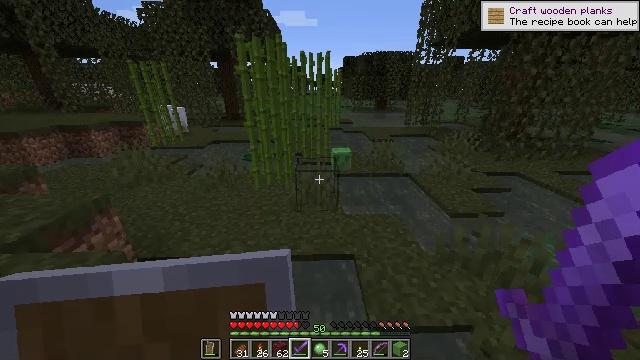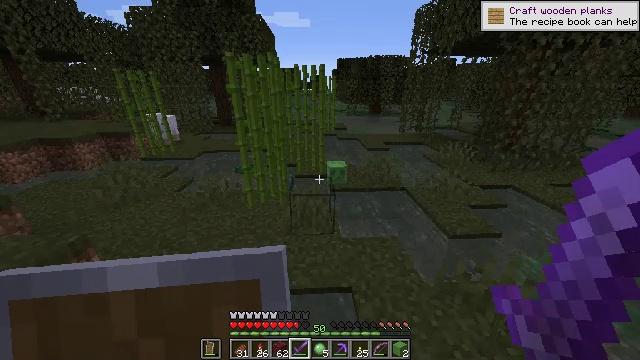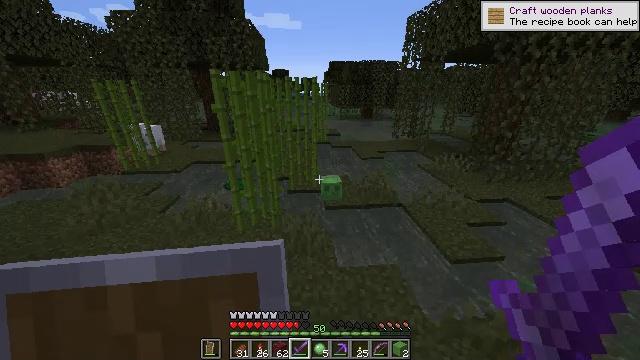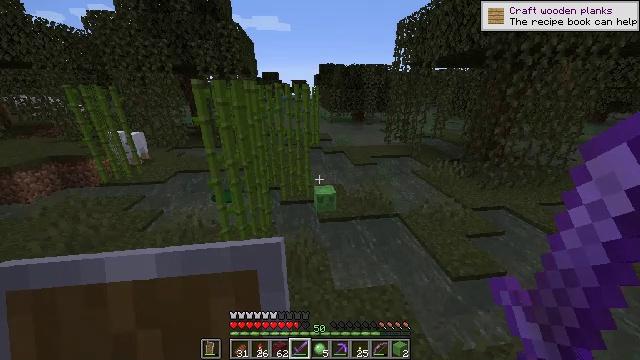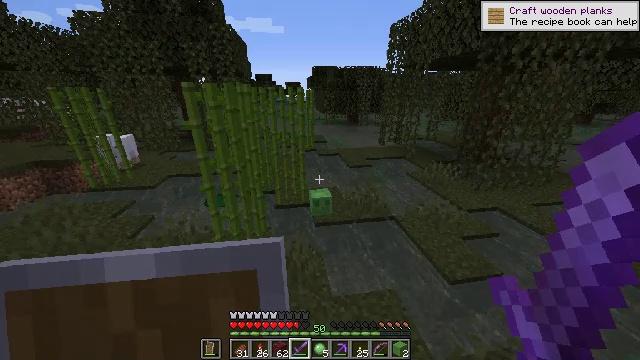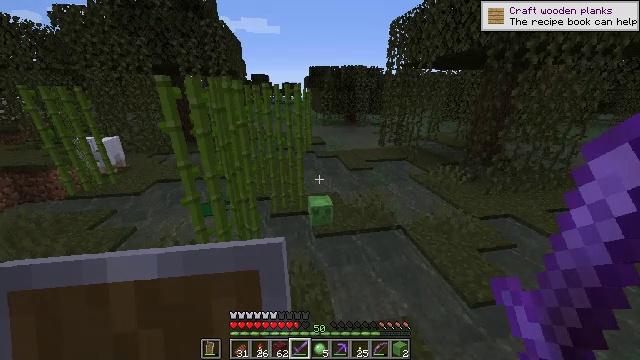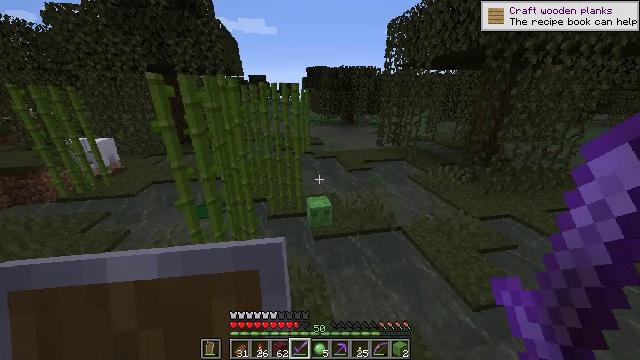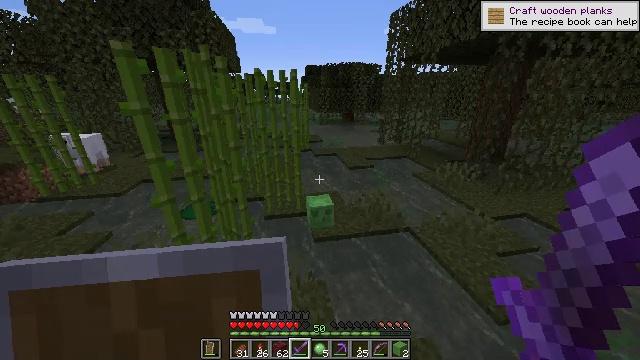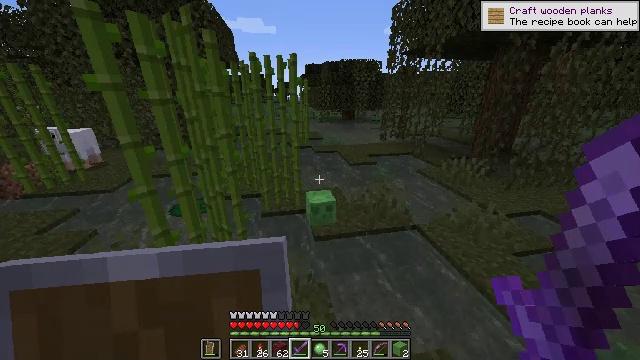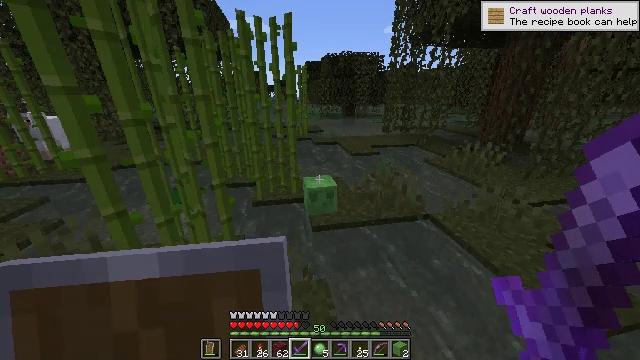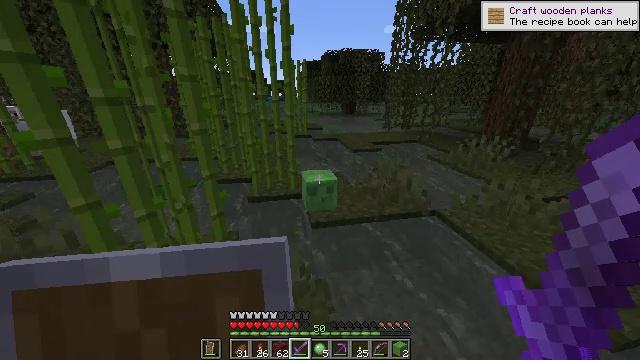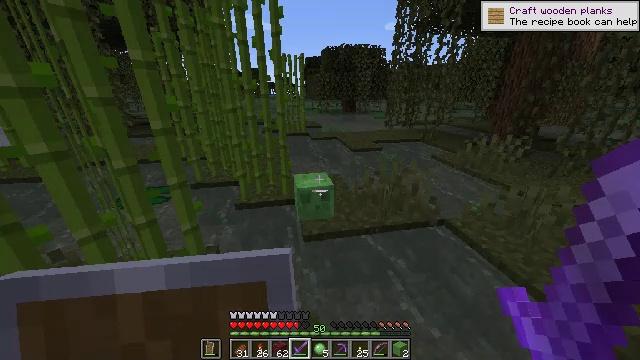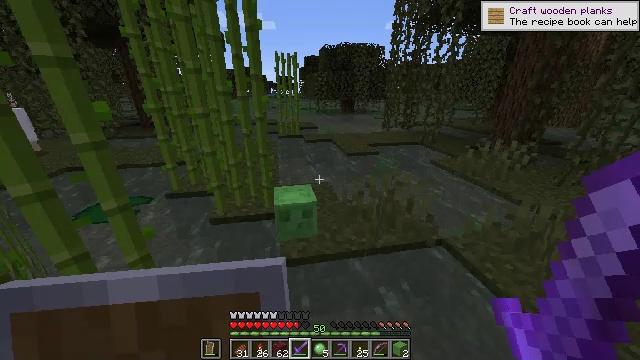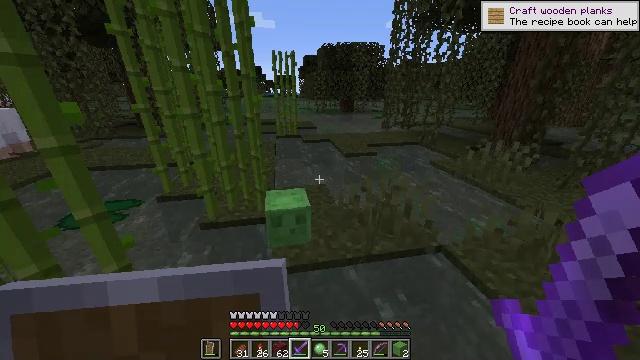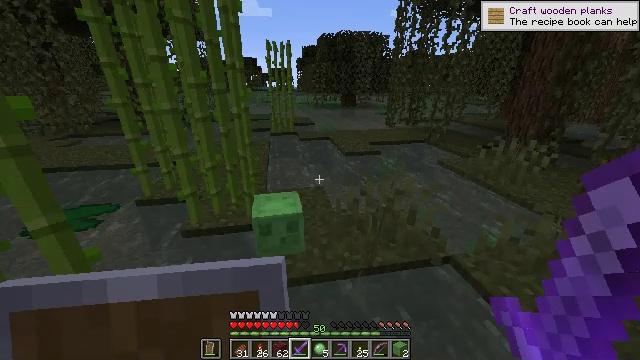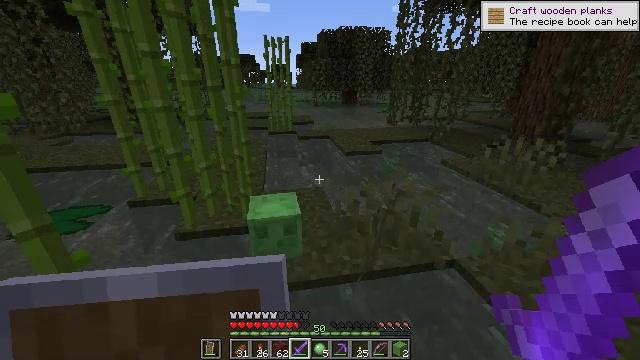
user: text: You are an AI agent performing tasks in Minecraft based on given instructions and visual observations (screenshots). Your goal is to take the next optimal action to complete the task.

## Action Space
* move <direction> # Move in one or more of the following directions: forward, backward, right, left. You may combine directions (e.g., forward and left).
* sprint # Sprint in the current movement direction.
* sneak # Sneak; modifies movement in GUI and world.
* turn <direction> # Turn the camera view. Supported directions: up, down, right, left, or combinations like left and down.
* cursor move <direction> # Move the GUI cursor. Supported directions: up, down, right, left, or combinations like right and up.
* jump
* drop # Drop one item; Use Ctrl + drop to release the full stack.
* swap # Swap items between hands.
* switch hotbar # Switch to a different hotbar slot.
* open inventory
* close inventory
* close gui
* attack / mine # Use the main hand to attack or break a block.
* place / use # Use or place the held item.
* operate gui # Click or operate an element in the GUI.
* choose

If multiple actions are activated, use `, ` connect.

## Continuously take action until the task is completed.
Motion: motion action
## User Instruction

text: Hunt a slime.
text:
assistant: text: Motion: move forward, turn right, jump
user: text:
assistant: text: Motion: move forward, turn right, jump
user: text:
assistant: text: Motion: move forward, turn right, jump
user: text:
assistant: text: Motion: move forward, turn right, jump
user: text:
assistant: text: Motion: move forward, jump
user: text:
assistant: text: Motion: move forward, jump
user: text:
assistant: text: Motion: move forward and move right, jump
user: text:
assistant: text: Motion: move forward and move right
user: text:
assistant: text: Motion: move forward and move right
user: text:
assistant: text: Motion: move forward and move right
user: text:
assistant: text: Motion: move forward and move right
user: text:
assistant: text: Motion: move forward and move right
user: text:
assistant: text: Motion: no_op
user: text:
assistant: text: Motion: no_op
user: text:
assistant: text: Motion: no_op
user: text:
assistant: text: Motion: turn down
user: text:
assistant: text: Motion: turn left and down
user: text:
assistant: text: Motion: turn left and down
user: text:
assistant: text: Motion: turn left
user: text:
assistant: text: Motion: turn left and up, attack / mine
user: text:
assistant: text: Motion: attack / mine
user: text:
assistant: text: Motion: attack / mine
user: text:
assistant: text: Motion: no_op
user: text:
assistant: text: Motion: turn right and up
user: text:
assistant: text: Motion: turn up
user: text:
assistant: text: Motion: turn up
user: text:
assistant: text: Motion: attack / mine
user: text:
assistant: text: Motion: attack / mine
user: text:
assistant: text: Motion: turn up
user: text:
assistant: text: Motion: turn left and up